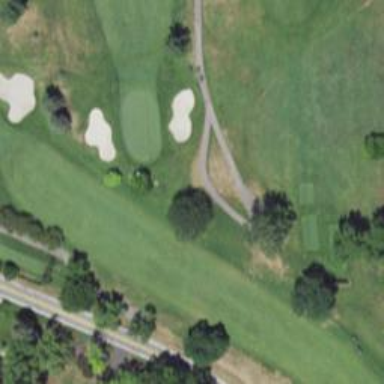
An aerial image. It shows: View of golf hole.